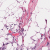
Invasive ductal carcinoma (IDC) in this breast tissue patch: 1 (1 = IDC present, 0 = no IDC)